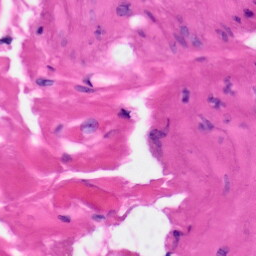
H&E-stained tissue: Skin